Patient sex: F
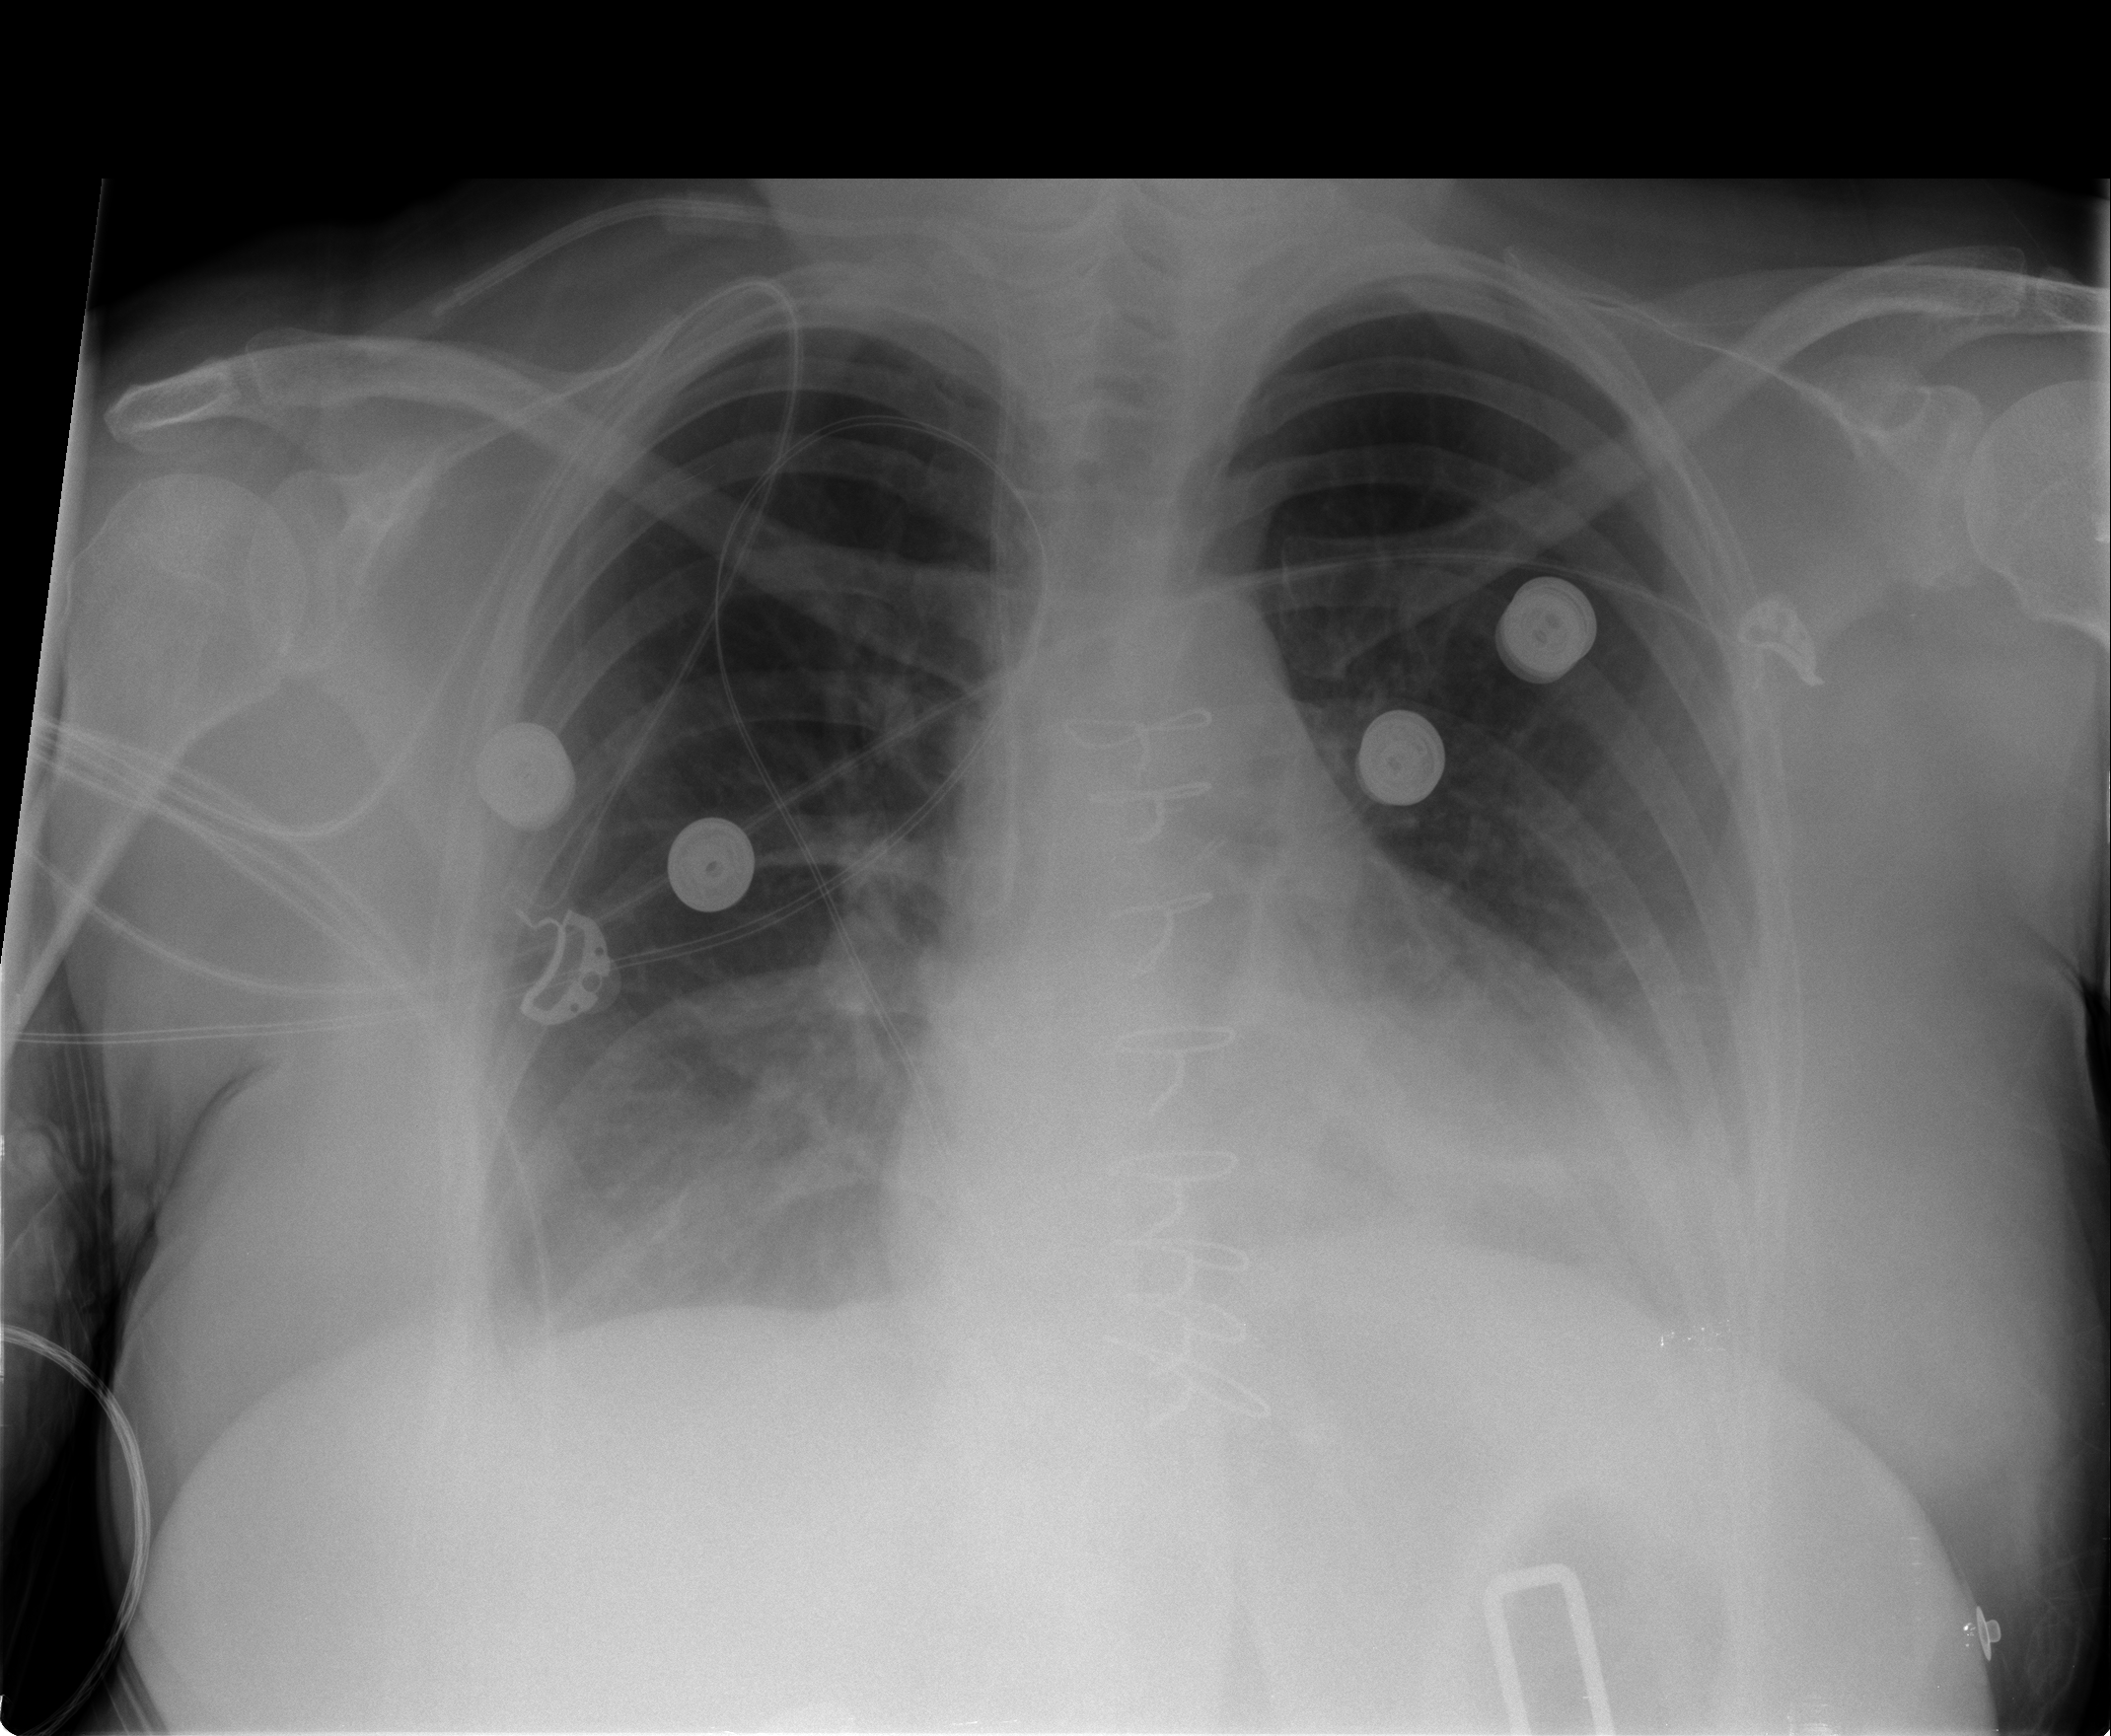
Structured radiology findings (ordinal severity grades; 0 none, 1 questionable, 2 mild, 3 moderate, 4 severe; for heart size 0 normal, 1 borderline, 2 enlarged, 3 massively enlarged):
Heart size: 3
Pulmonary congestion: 0
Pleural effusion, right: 1
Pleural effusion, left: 2
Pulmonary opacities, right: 0
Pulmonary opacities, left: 0
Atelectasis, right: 2
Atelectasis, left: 2